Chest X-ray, PA view. Patient: 59 years old, sex F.
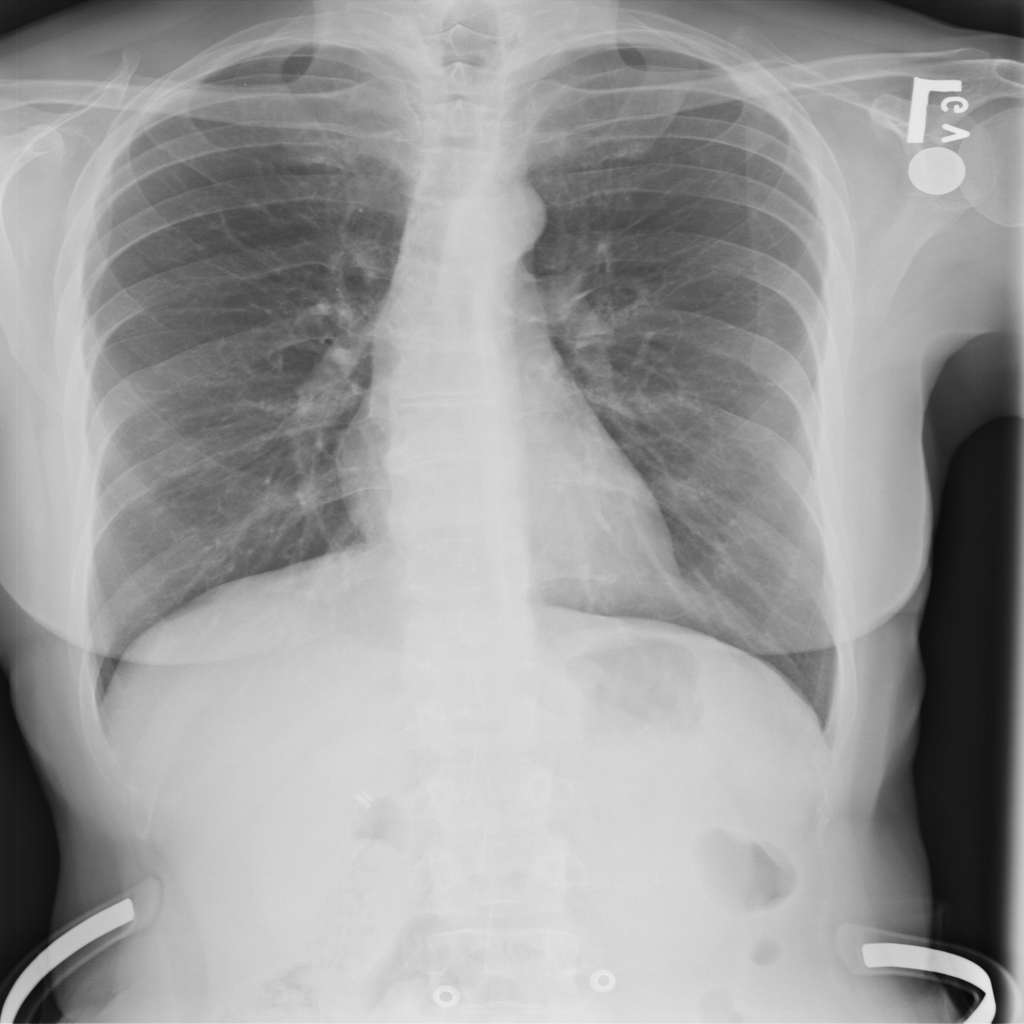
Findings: No Finding